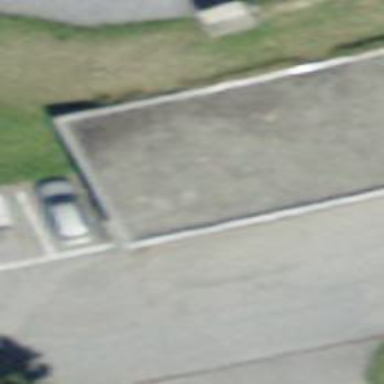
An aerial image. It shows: Fuel station.